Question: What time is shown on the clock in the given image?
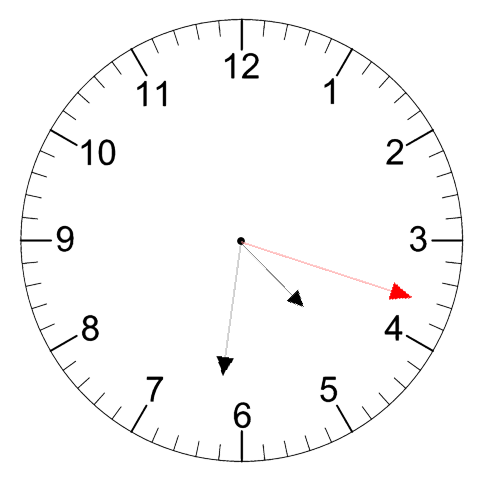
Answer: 04:31:18